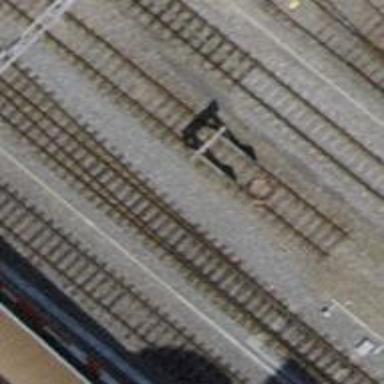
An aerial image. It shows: Railway yard with one track. The railway is electrified with contact line.